Question: In the Chrome browser using the developer tools, on the tab there is a section at the bottom named . In that section there is an item which lists the font type that is rendered and it states '# glyphs'. The '#' represents a number from 0 and up. What does glyph actually mean? Is it the number of characters? See screenshot below. I tried searching the web but didn't find a conclusive answer.

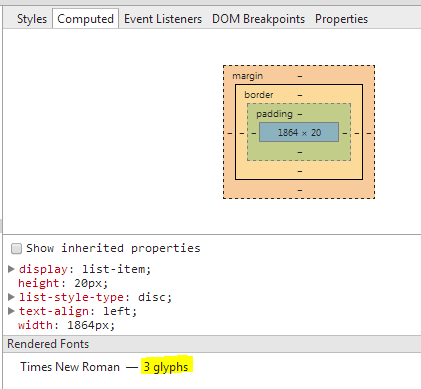
Answer: Yes, it appears that this describes the number of characters (glyphs) that were produced from the given font.
- - - - 'foo<span>bar</span>'
The purpose of the "Rendered Fonts" pane appears to be to show what font substitutions have taken place. For example, even with 'font-family: Arial', Chrome on Windows 7 substitutes SimSun for Chinese characters; inspecting <URL> gives "Arial--8 glyphs, SimSun--2 glyphs".